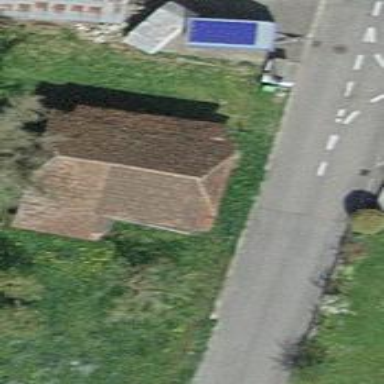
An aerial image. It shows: Barn.